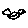
Label: bird